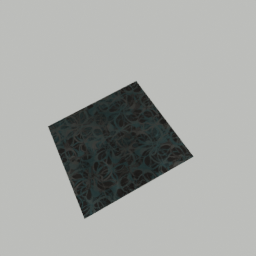
Label: decoration